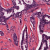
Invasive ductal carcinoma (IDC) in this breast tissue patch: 1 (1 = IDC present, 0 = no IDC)